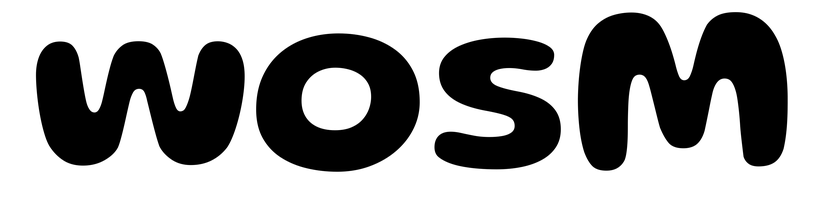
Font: Gluten_SemiBold